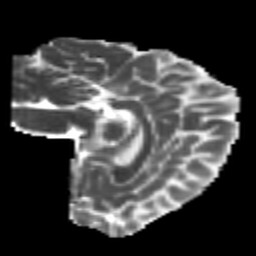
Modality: MD
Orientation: sagittal
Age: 22
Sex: female
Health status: healthy
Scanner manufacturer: philips
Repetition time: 7.475 s
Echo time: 0.08753 s